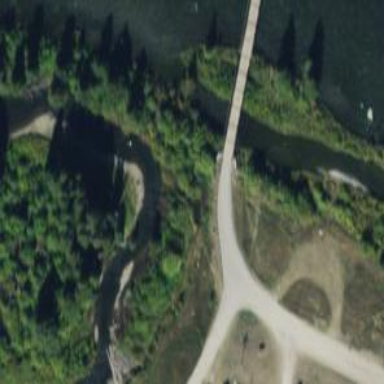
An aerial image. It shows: Unclassified road with bridge.